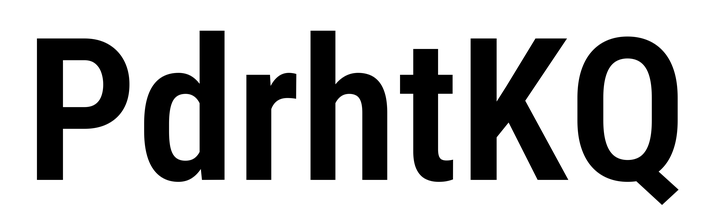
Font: Roboto_Condensed_SemiBold